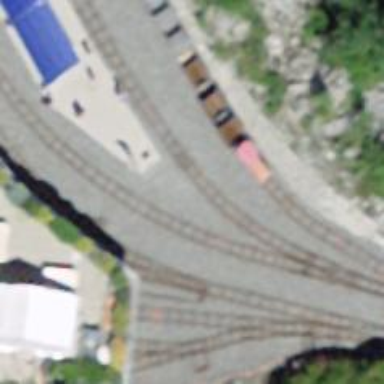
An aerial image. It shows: Disused railway siding.